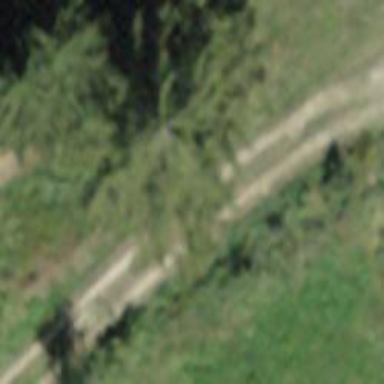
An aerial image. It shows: Path.